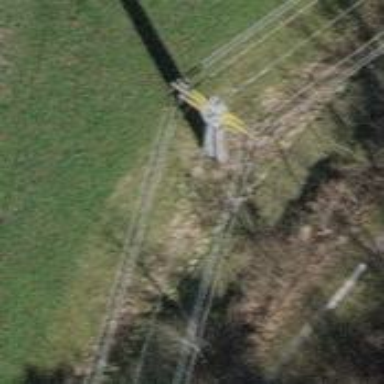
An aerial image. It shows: Concrete power pole.